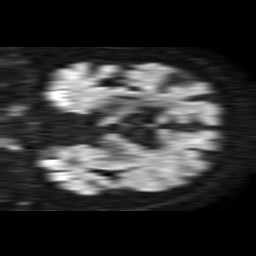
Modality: TRACE
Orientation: coronal
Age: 87
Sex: male
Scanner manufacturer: philips
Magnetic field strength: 1.5 T
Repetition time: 3.63 s
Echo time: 0.07194 s